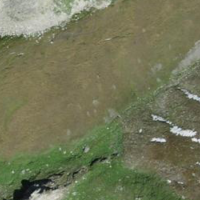
EUNIS habitat code: 26
Species observed at this site:
Oenanthe oenanthe
Parnassia palustris
Silene acaulis
Agriades glandon